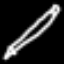
Label: pencil